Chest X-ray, AP view. Patient: 59 years old, sex F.
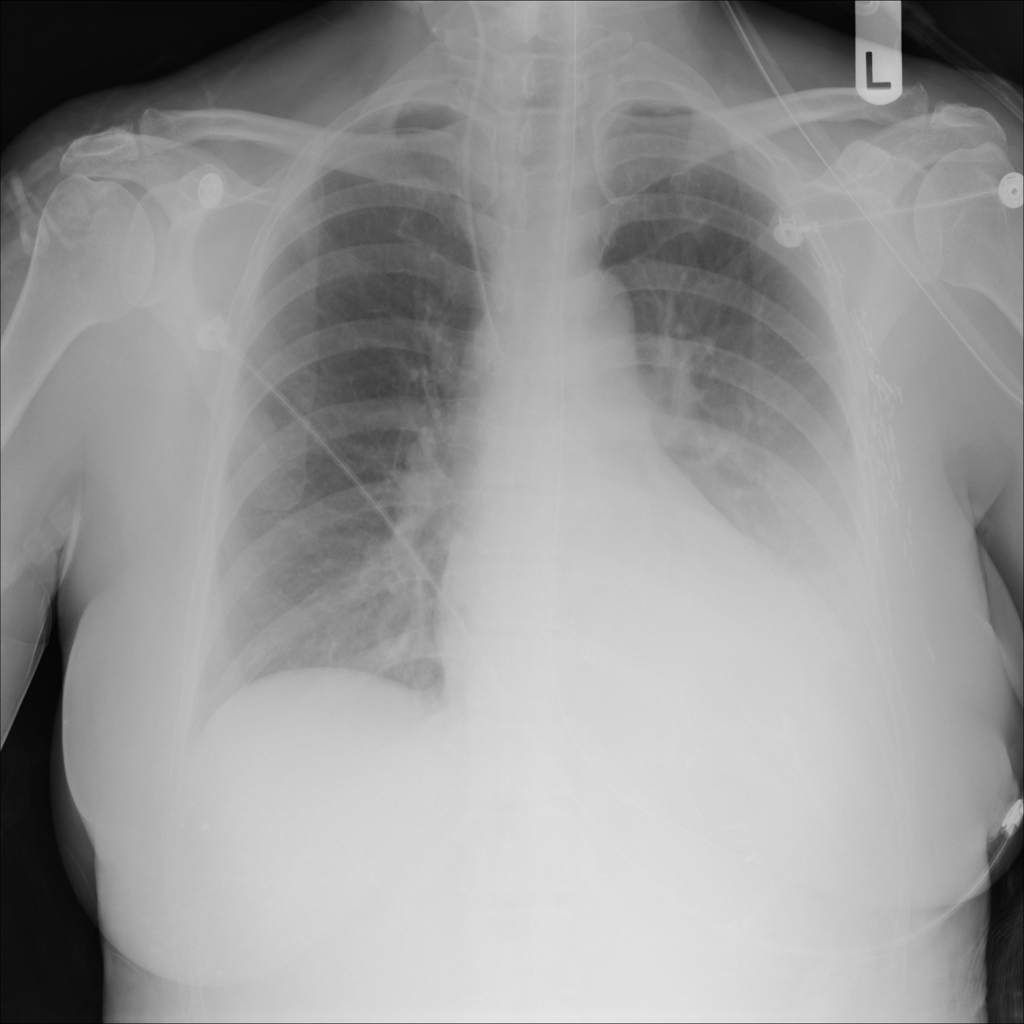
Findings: Consolidation